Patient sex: M
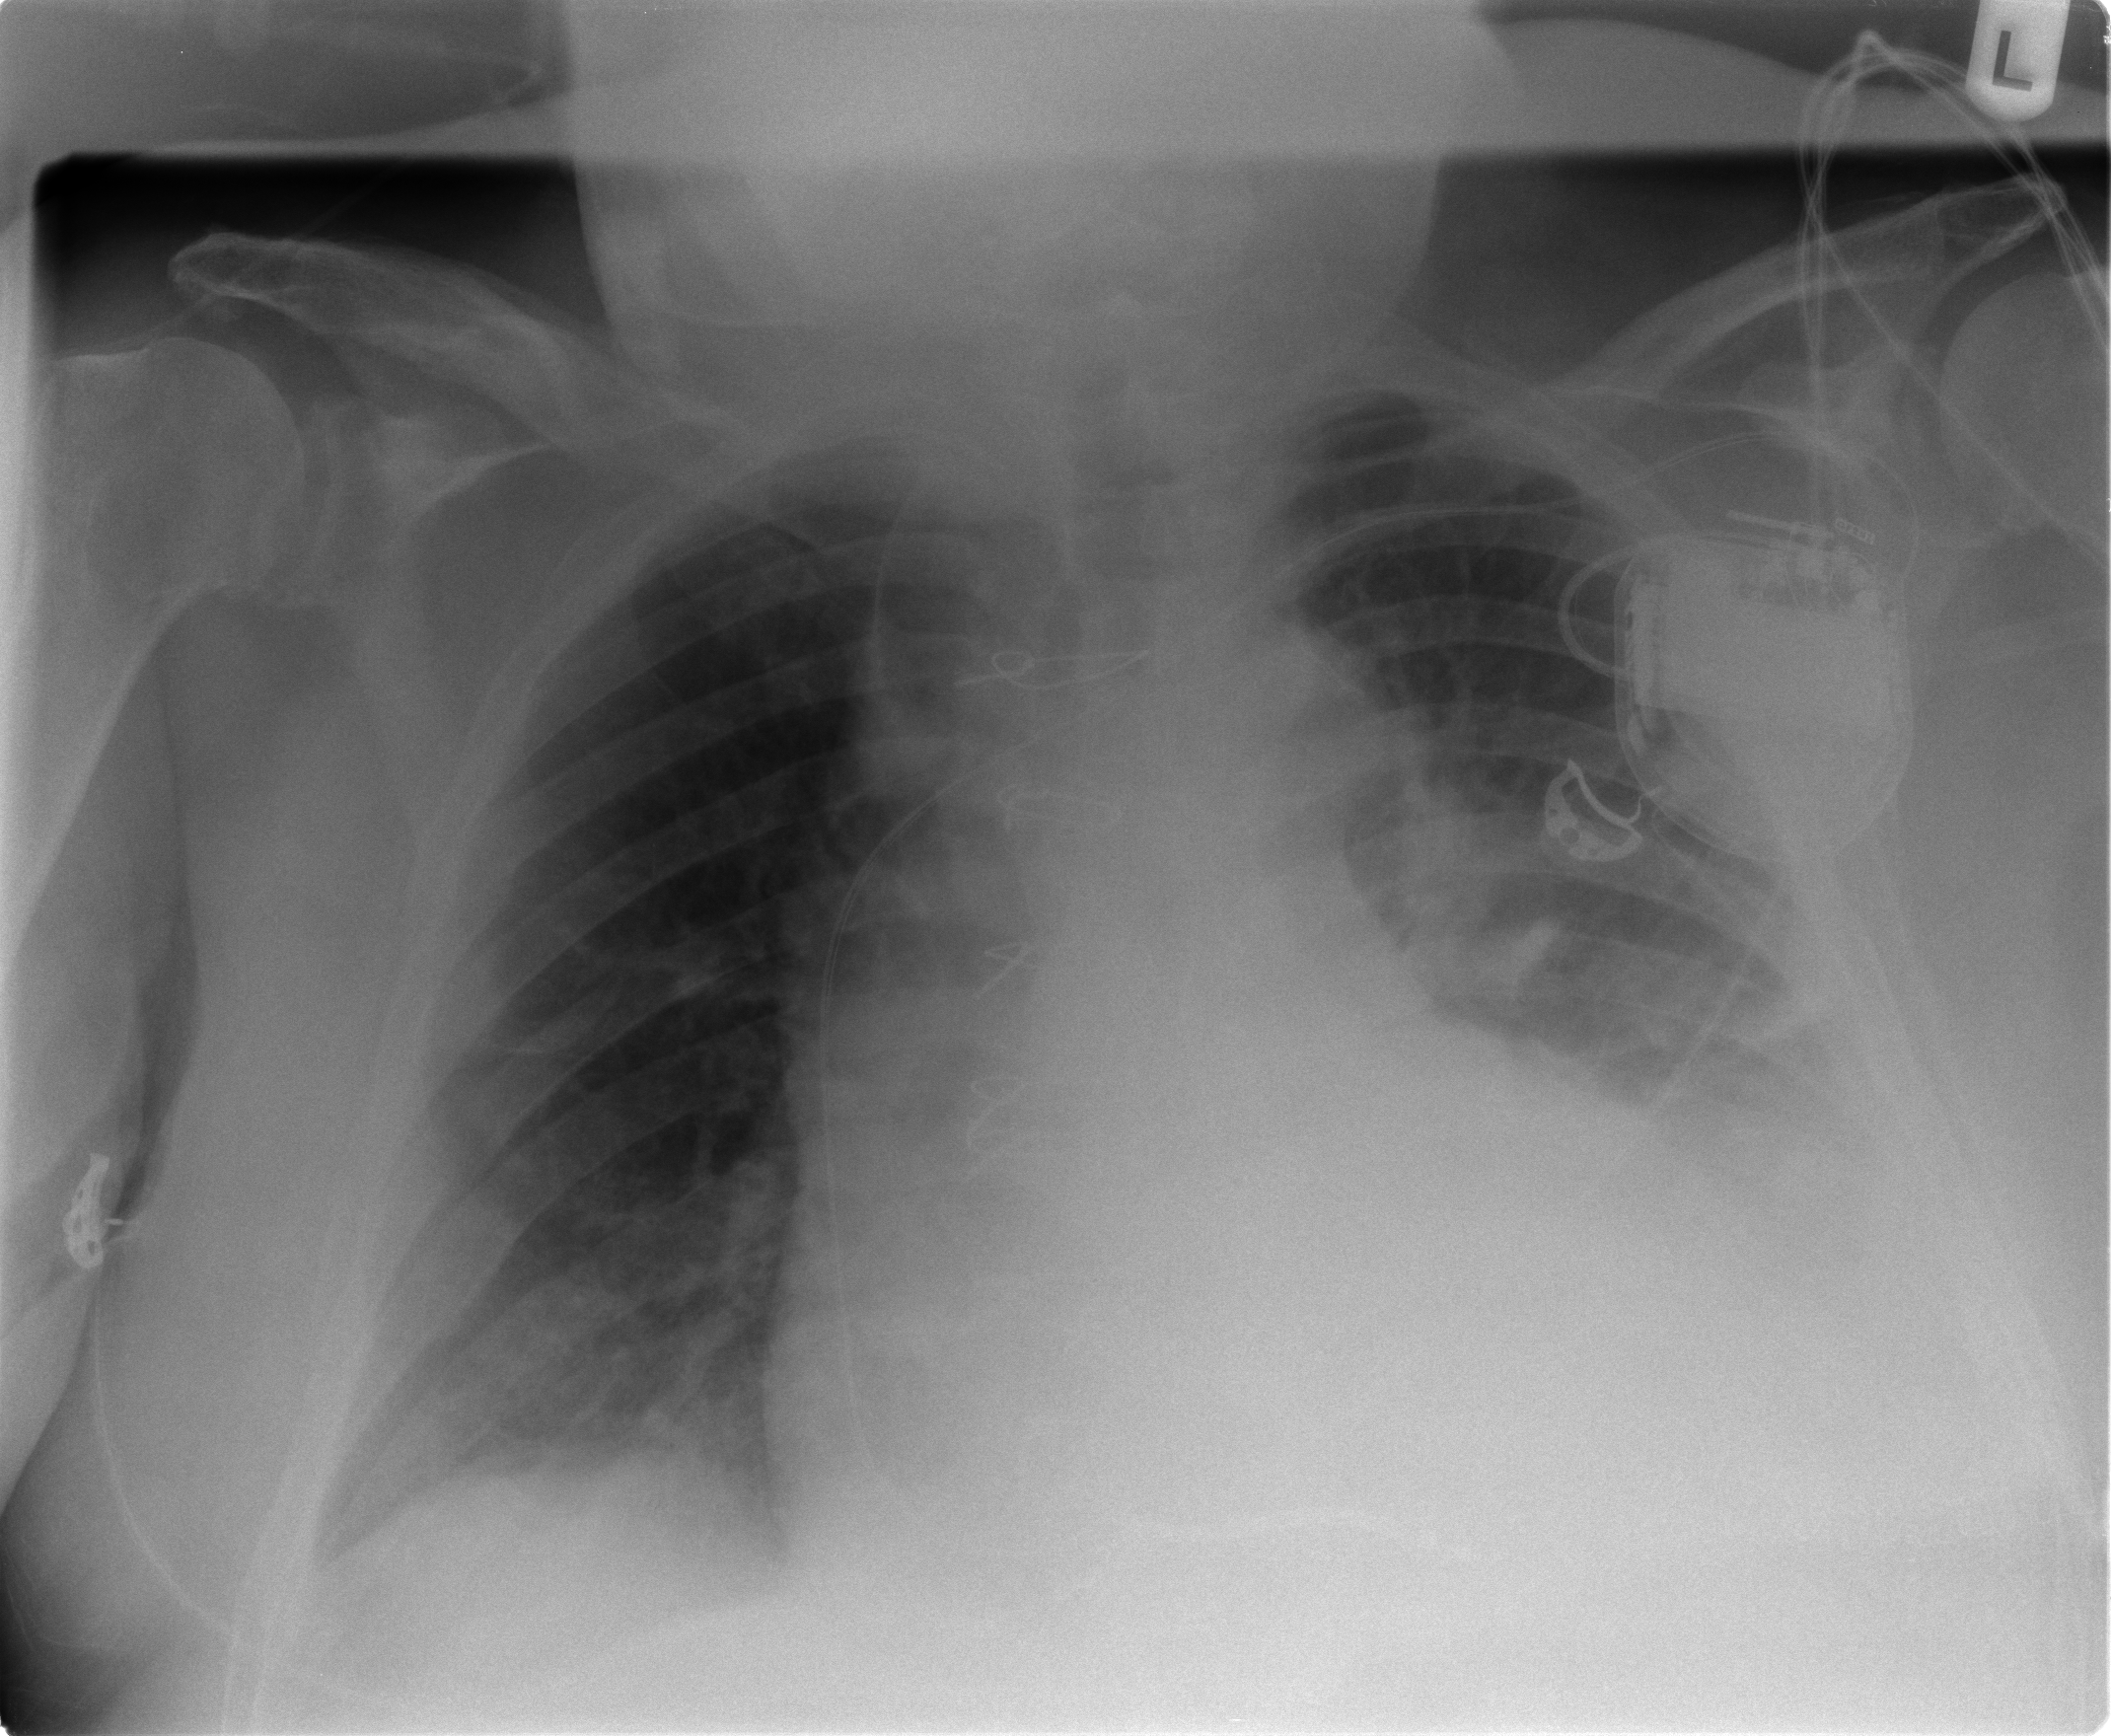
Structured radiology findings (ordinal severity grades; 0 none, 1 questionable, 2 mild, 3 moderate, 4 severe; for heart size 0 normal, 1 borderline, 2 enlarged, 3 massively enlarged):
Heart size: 2
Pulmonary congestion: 2
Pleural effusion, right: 1
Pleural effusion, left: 2
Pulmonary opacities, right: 0
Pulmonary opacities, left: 1
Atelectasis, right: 2
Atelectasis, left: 2